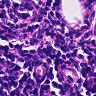
Metastatic tissue present: no